Question: I'm designing a website to track weight lifting and calories. I've never designed my own database before and I figured I should get is as spot on as possible before I start coding. Every time I think I'm done, I get antsy that it's not perfect. I've mostly fleshed it out in MySQL Workbench but I still have a few questions.
- - - -
I've also attached my ERM diagram. If anyone could point out any obvious irregularities it would be greatly appreciated.

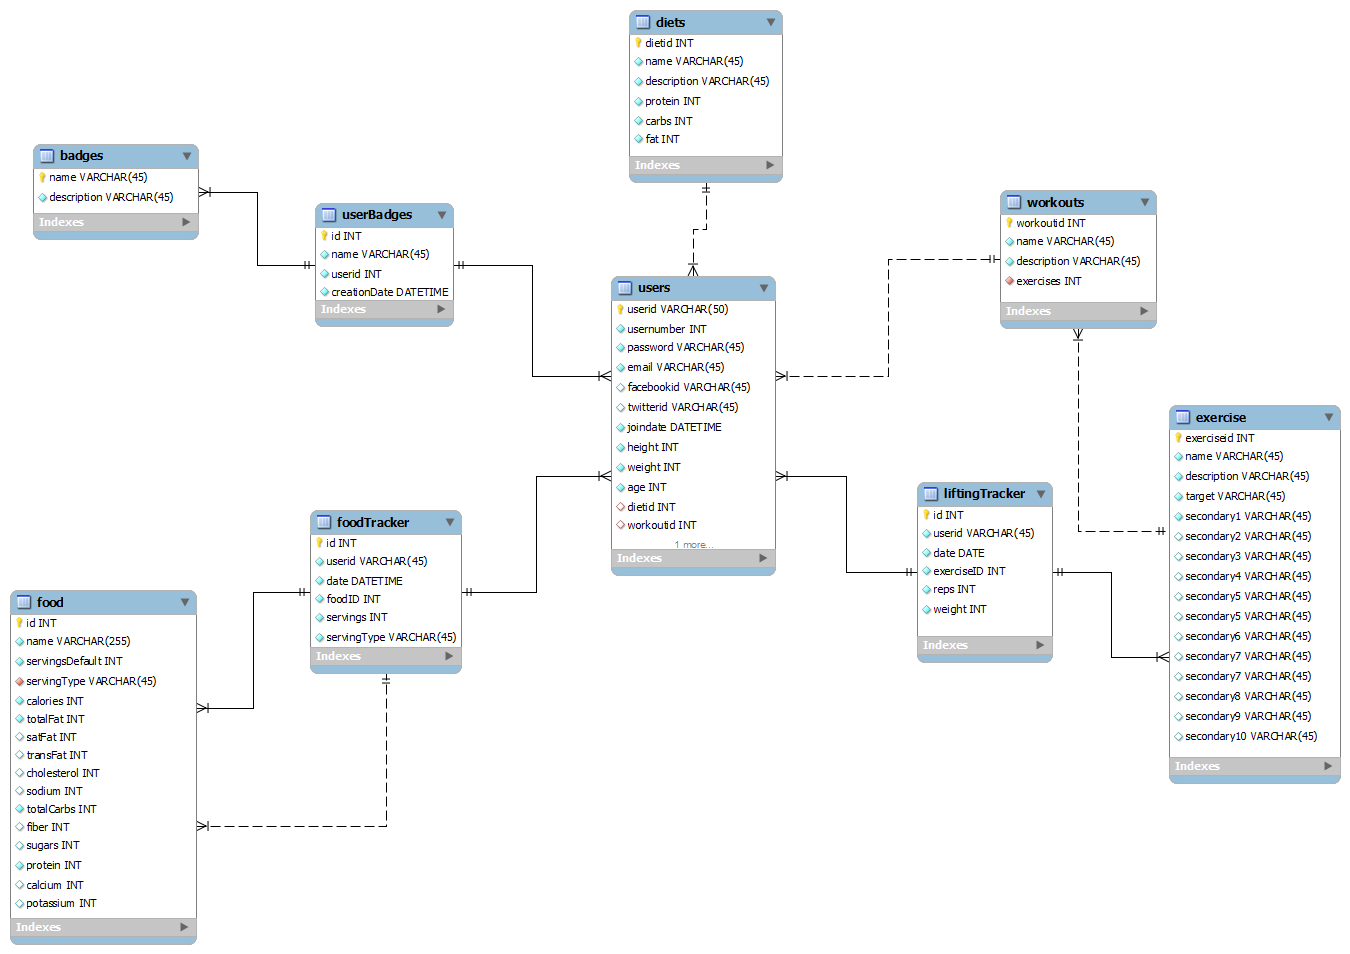
Answer: Start as perfect as you can make it, then make it as imperfect as you need it.